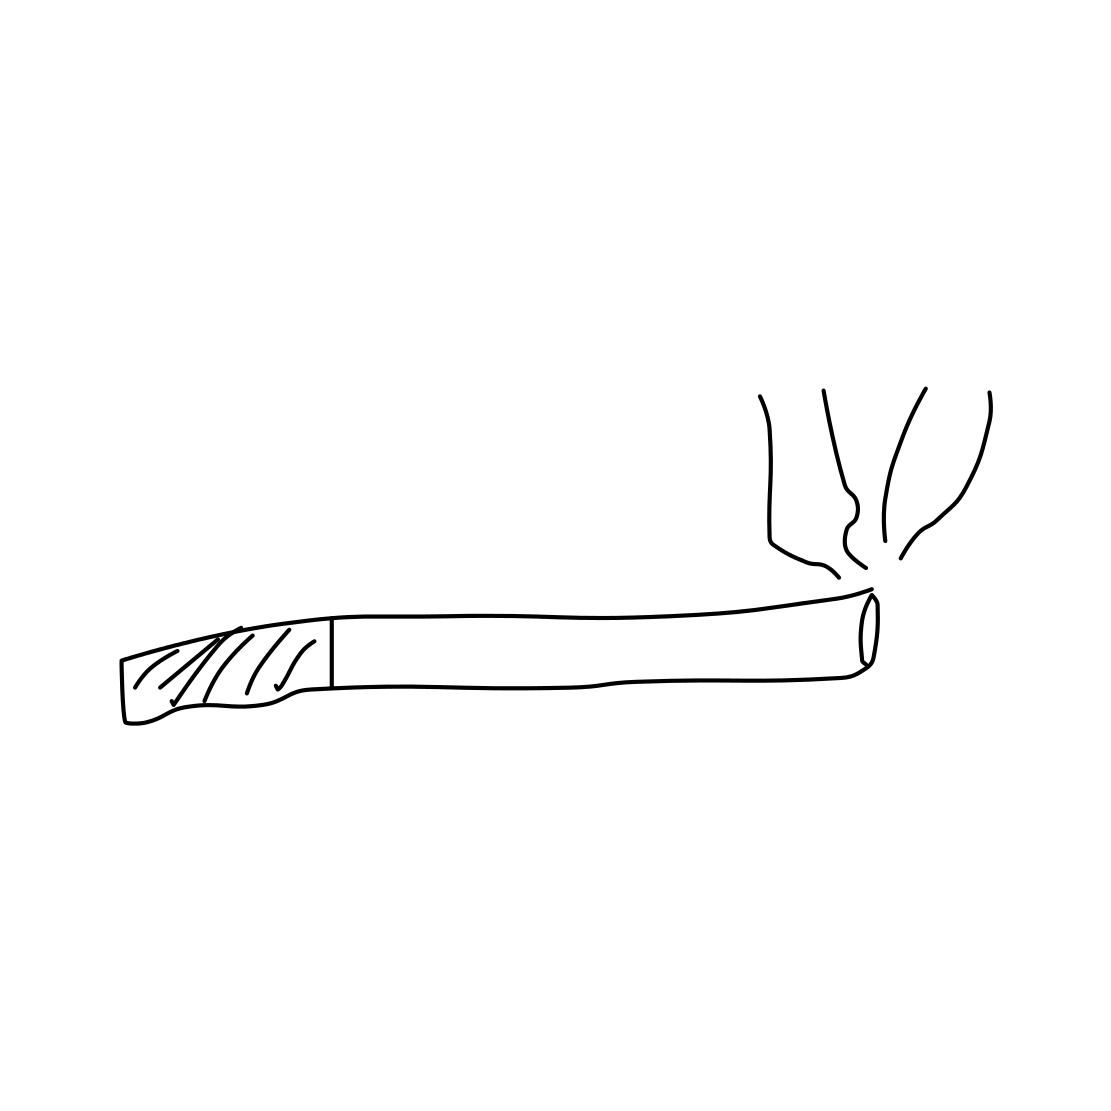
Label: cigarette